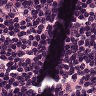
Metastatic tissue present: no